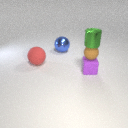
small green metal cylinder above small purple rubber cube